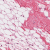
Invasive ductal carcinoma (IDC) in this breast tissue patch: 0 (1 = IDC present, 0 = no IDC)